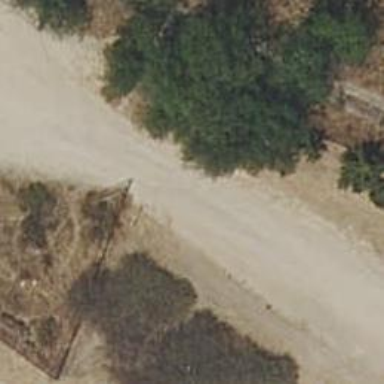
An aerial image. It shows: Entrance with barrier.